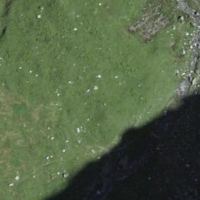
EUNIS habitat code: 23
Species observed at this site:
Saxifraga caesia
Saxifraga paniculata
Polystichum lonchitis
Gentiana clusii
Salix serpillifolia
Pyrgus andromedae